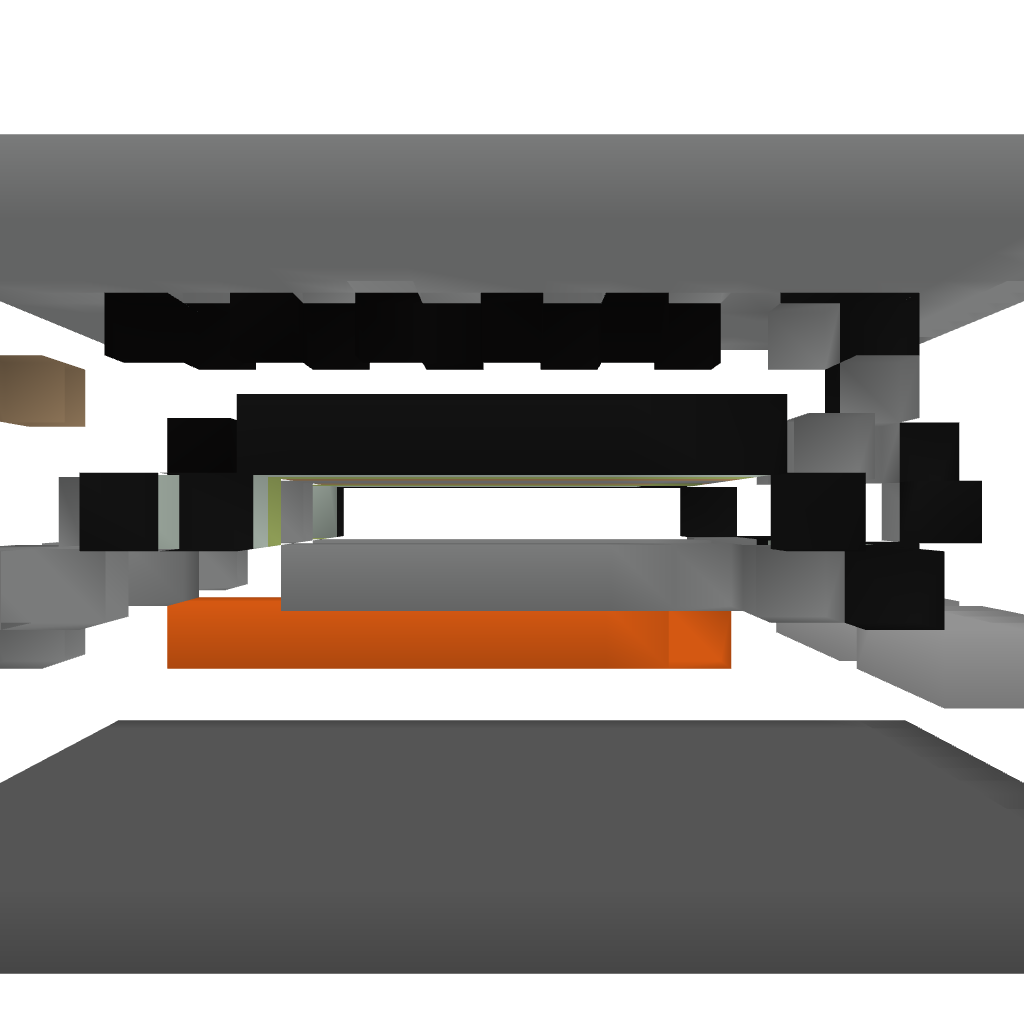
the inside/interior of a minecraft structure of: Free Cake Lava Floor Trap